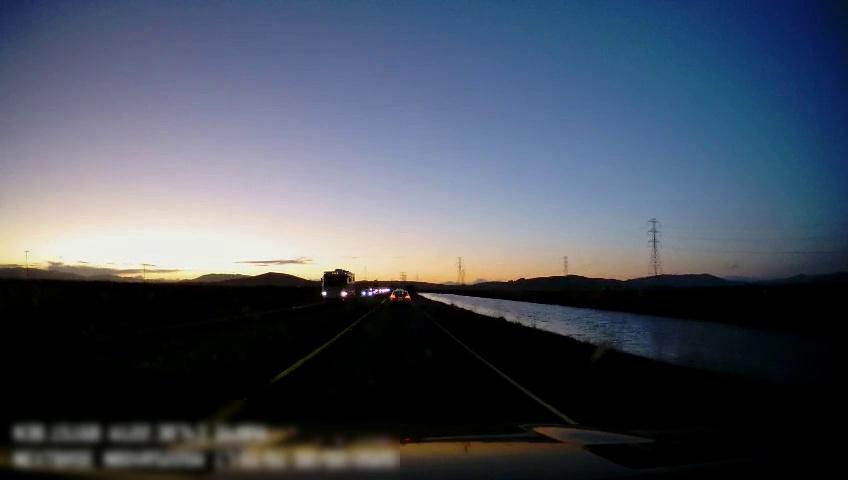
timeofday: Dusk/Dawn/Twilight
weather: Sunny
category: Drivable Space
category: Vehicles | Car
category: Vehicles | Truck
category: Vehicles | Car
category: Lanes | Current Lane
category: Lanes | Current Lane